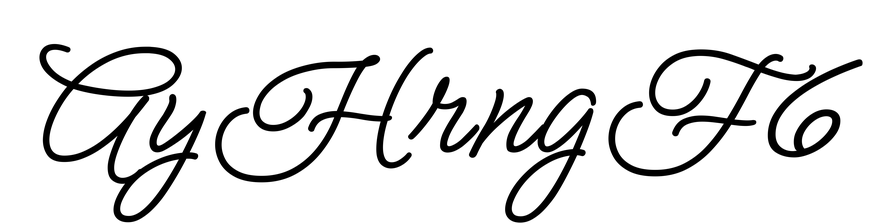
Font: MeowScript-Regular